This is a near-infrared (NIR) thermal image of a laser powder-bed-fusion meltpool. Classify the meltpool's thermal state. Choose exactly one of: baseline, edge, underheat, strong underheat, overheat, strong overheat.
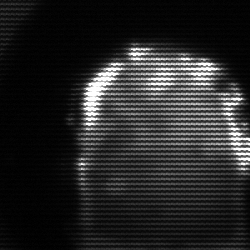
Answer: baseline